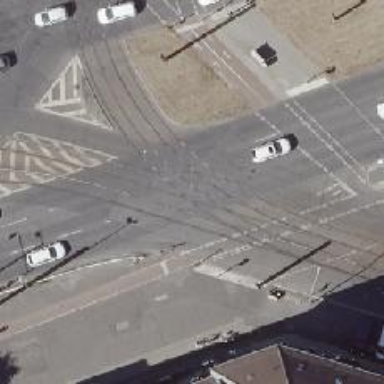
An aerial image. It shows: Railway crossing.